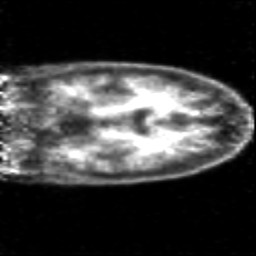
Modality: PET
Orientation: coronal
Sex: female
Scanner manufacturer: siemens